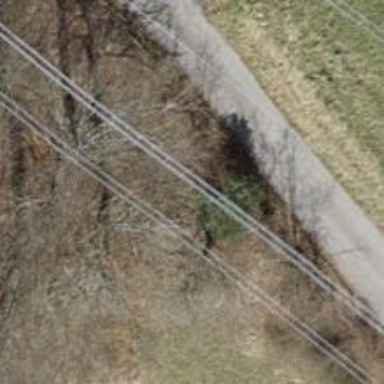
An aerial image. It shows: Service road with grade 1 tracktype.